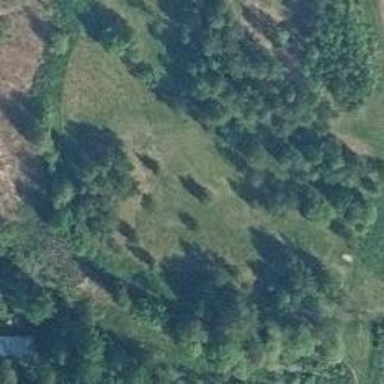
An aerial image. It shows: Disc golf hole.